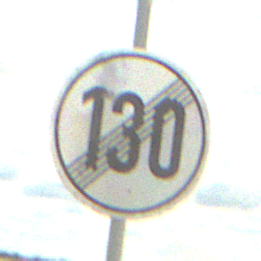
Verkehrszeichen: EndeGeschwindigkeit130
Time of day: Midday
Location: Outdoor (RoadRail)
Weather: PartlyCloudy
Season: NotSpecified
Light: Natural